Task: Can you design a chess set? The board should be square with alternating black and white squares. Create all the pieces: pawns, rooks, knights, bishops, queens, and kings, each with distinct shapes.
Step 3481:
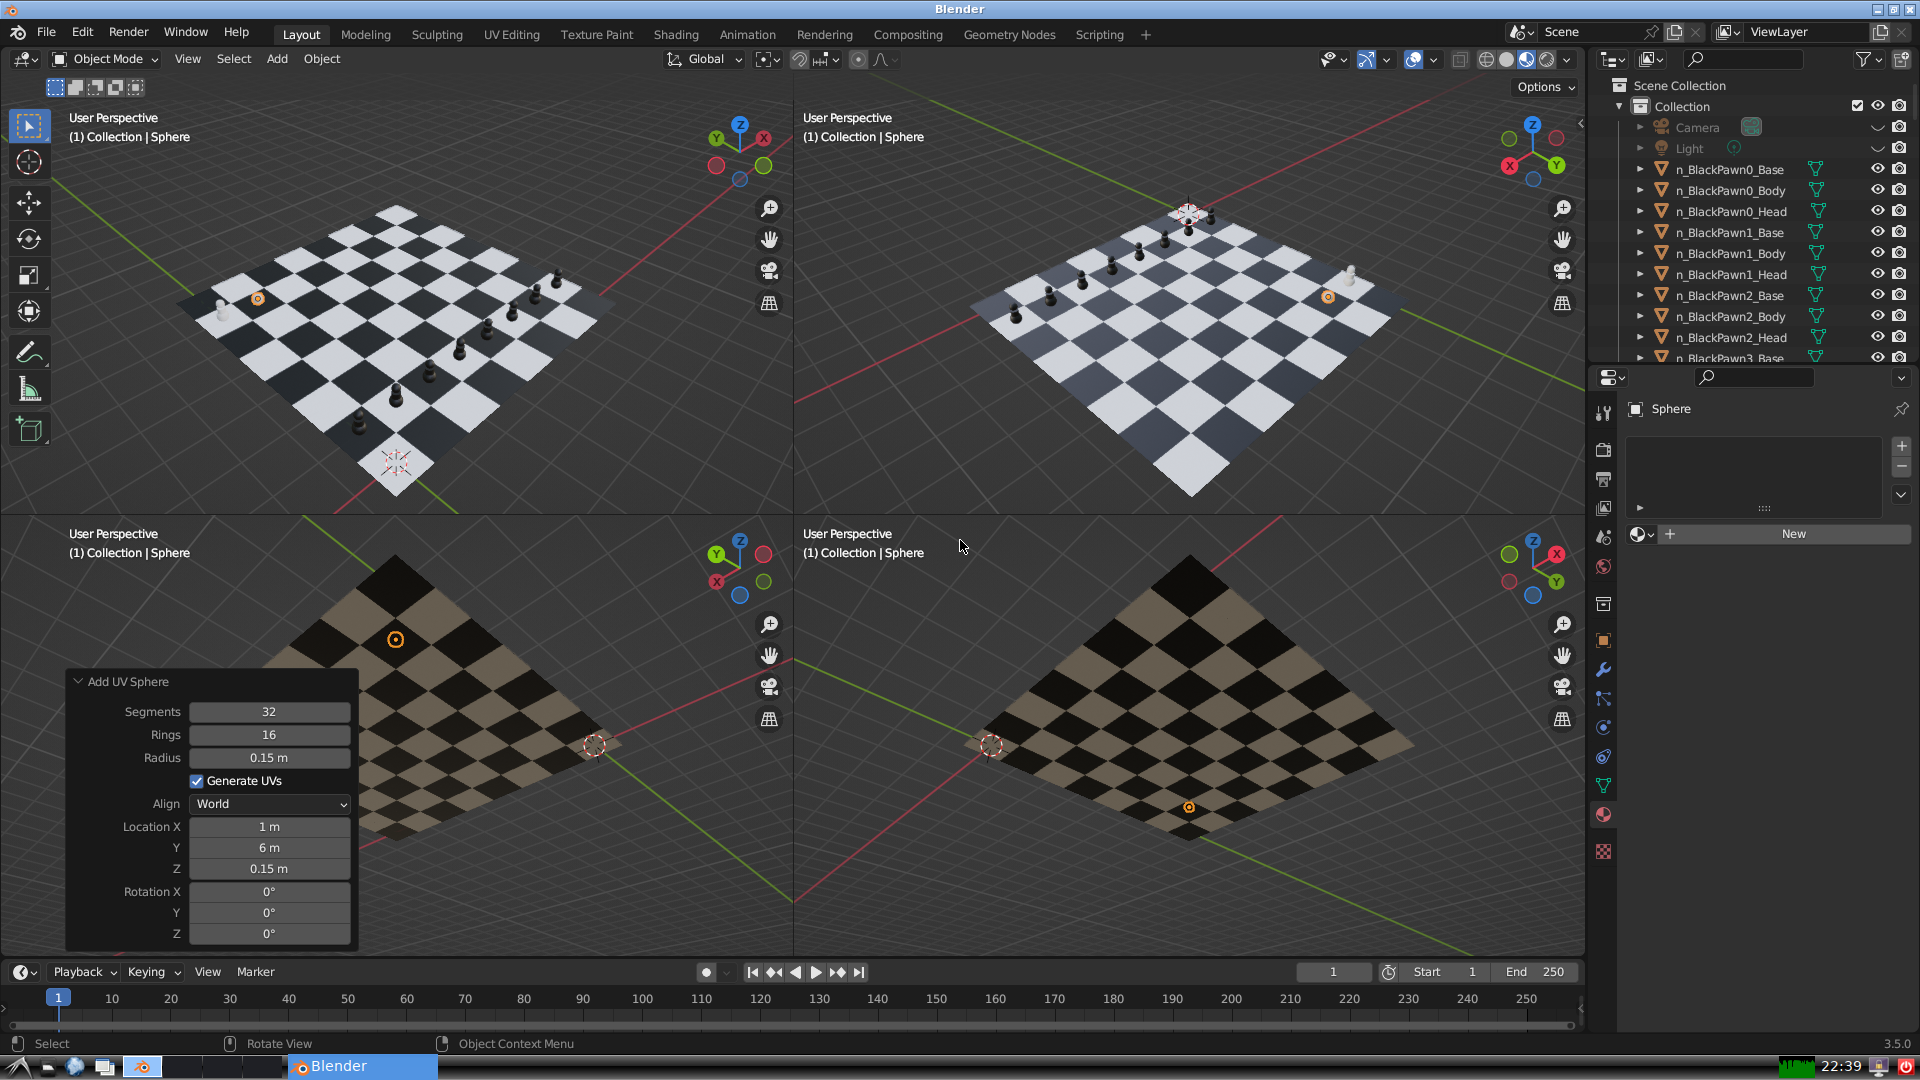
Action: {"mouse_move": [1608, 631]}